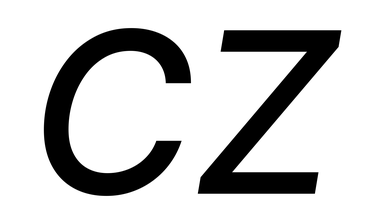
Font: Inter-Italic_Medium_Italic